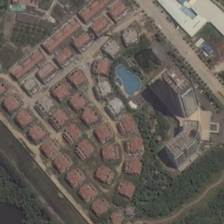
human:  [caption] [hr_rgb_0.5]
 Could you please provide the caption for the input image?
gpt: many red buildings and green trees are in a resort with a pond .

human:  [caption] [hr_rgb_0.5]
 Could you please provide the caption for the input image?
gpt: a red house and trees around the spa pool .

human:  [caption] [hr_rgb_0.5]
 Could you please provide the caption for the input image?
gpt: many red buildings and green trees are in a resort with a pond .

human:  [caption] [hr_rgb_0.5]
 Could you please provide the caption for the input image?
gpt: many white resting areas are on the beach .

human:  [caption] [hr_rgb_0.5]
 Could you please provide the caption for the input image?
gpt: many white resting areas are on the beach .